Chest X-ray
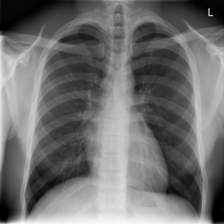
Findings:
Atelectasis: negative
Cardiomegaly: negative
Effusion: negative
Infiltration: positive
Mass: negative
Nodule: negative
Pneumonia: negative
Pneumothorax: negative
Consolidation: negative
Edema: negative
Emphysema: negative
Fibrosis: negative
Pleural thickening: negative
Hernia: negative